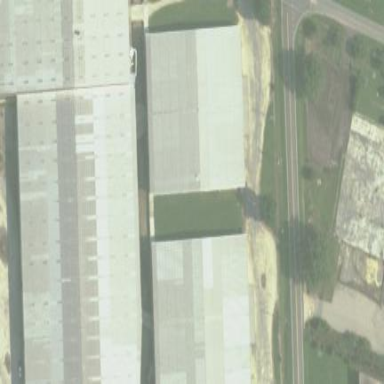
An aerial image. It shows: Commercial building.